Question: What kind of resource is time?
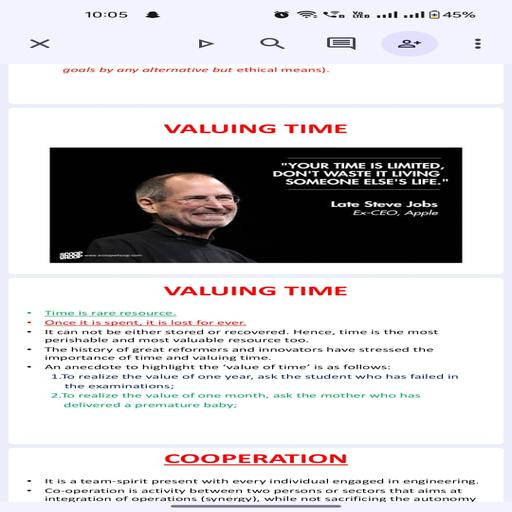
Answer: Most Valuable